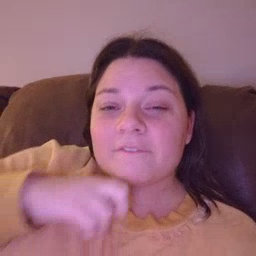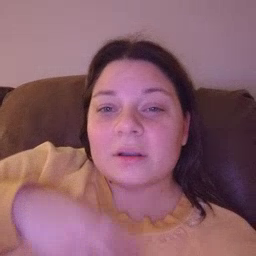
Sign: frog